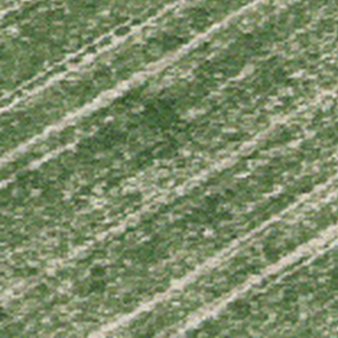
Label: other